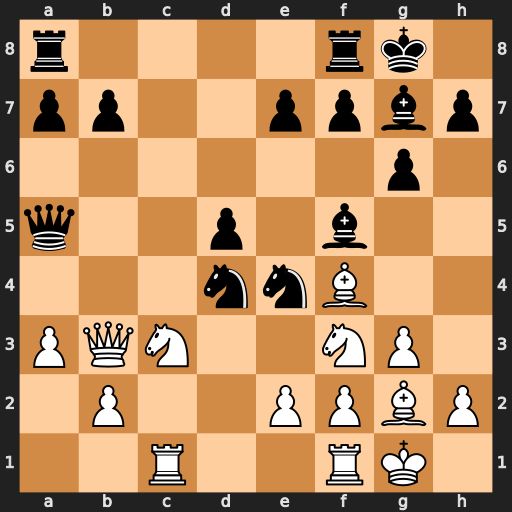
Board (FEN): r4rk1/pp2ppbp/6p1/q2p1b2/3nnB2/PQN2NP1/1P2PPBP/2R2RK1
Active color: w
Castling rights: -
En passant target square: -
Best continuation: Nxd4 Bxd4 Nxd5